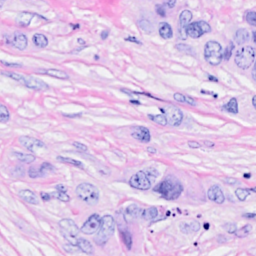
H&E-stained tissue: Breast